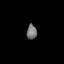
Tissue: prostate
Cell type: T cells
Senescence score: 0.3519
Nuclear area (px): 149
Mean DAPI intensity: 115.993